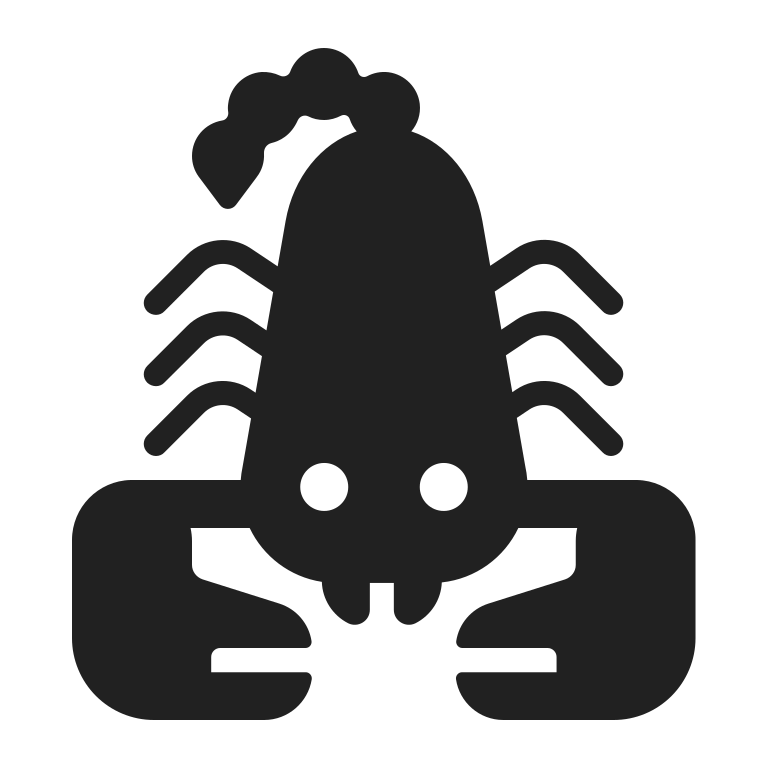
scorpion high contrast